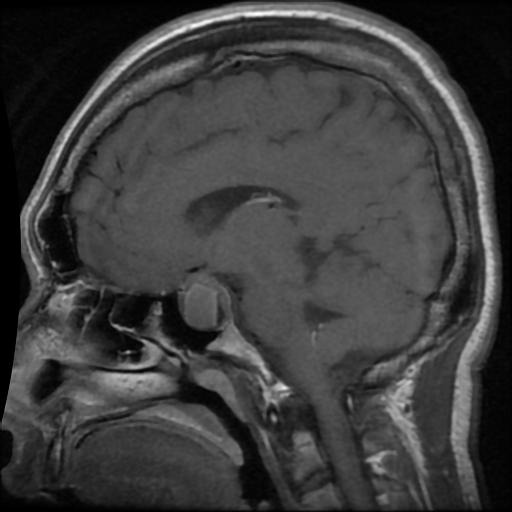
Label: pituitary